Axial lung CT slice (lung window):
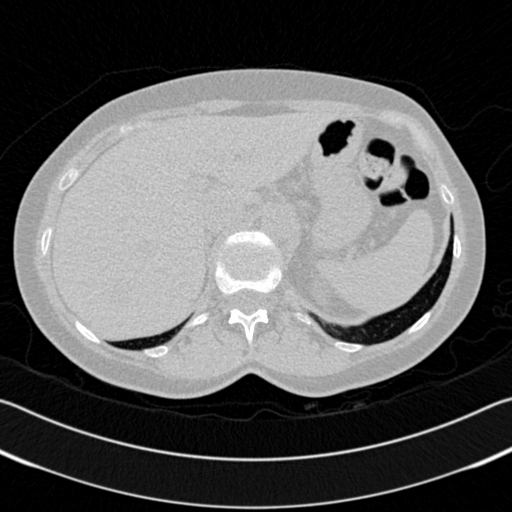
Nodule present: no